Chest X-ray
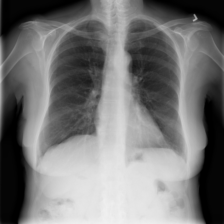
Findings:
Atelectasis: negative
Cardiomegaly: negative
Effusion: negative
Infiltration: positive
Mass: negative
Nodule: negative
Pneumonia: negative
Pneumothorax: negative
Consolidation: negative
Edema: negative
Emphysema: negative
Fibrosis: negative
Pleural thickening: negative
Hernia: negative